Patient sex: M
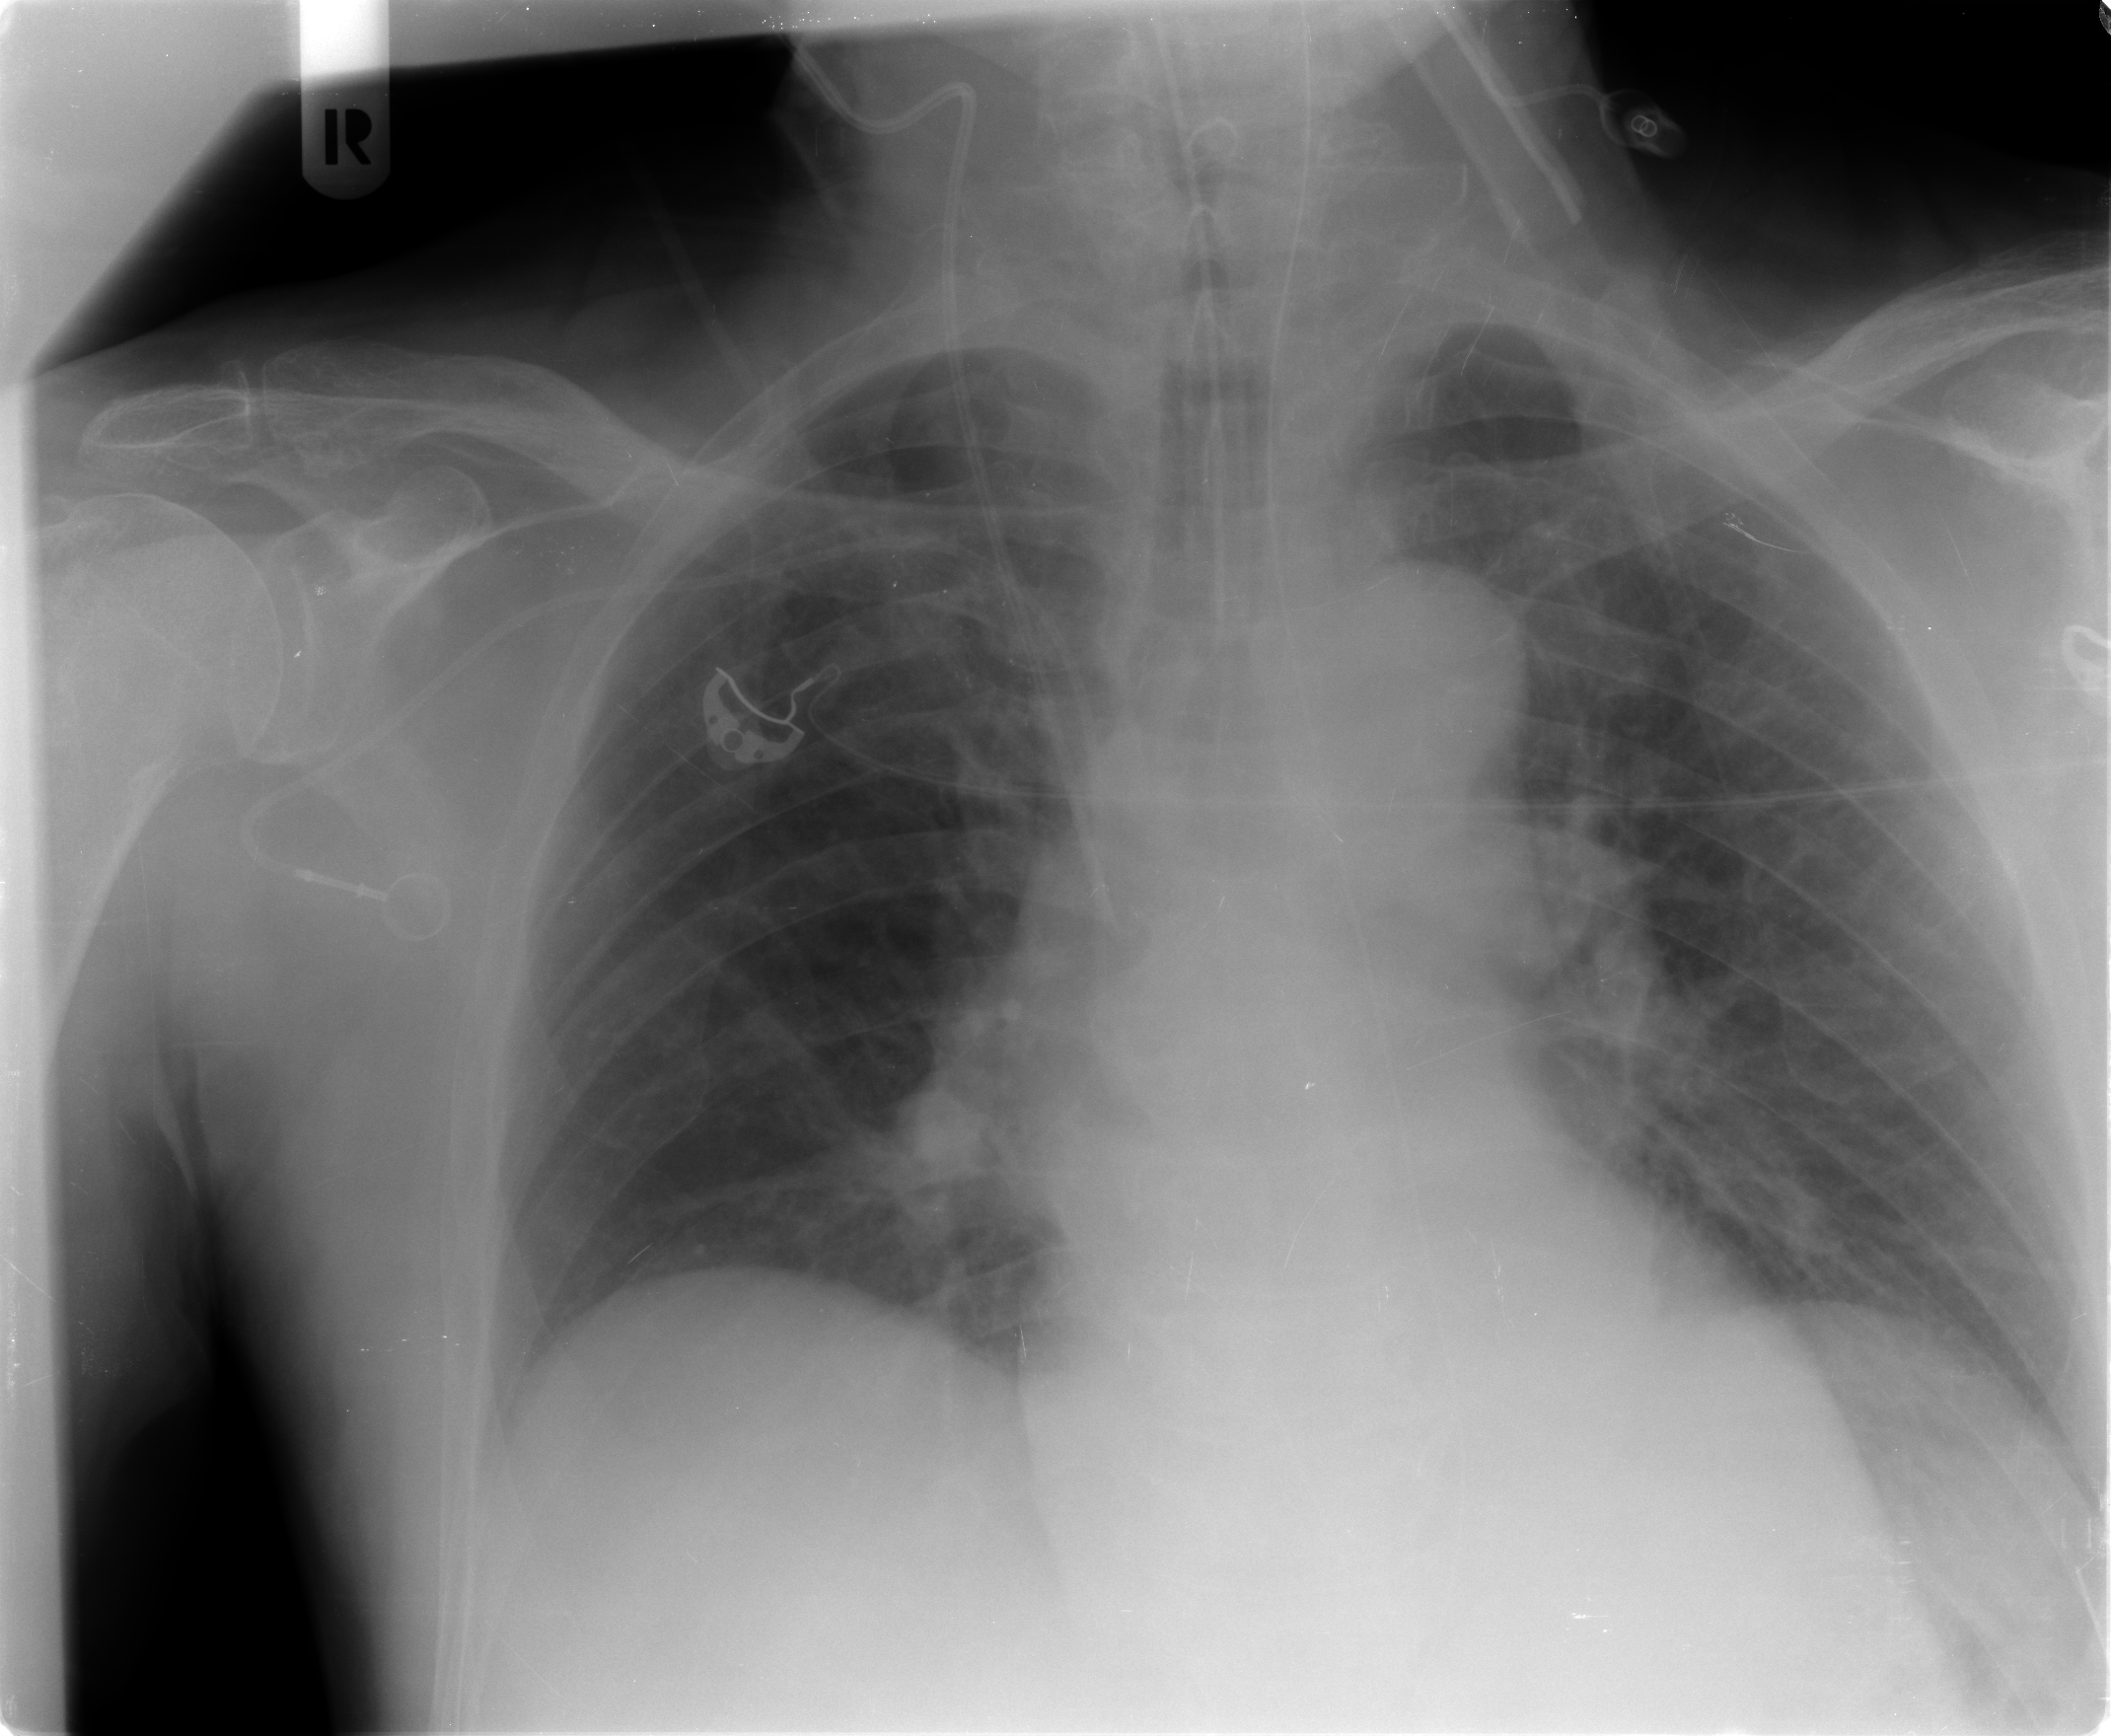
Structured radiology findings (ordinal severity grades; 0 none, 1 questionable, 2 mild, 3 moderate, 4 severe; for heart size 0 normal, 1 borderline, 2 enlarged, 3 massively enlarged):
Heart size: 0
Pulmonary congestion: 1
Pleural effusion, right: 0
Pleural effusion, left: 0
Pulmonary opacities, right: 1
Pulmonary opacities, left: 1
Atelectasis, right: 2
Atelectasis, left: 1